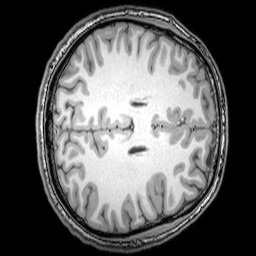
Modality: T1w
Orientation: axial
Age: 26
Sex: male
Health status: healthy
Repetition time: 0.081 s
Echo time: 0.037 s